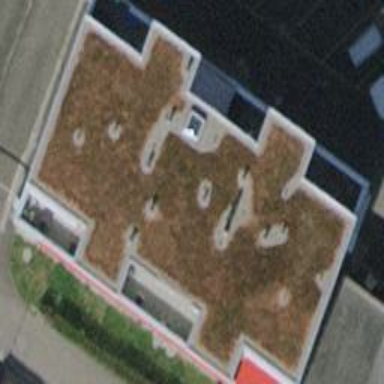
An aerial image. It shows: Hotel building.